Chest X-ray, AP view. Patient: 28 years old, sex M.
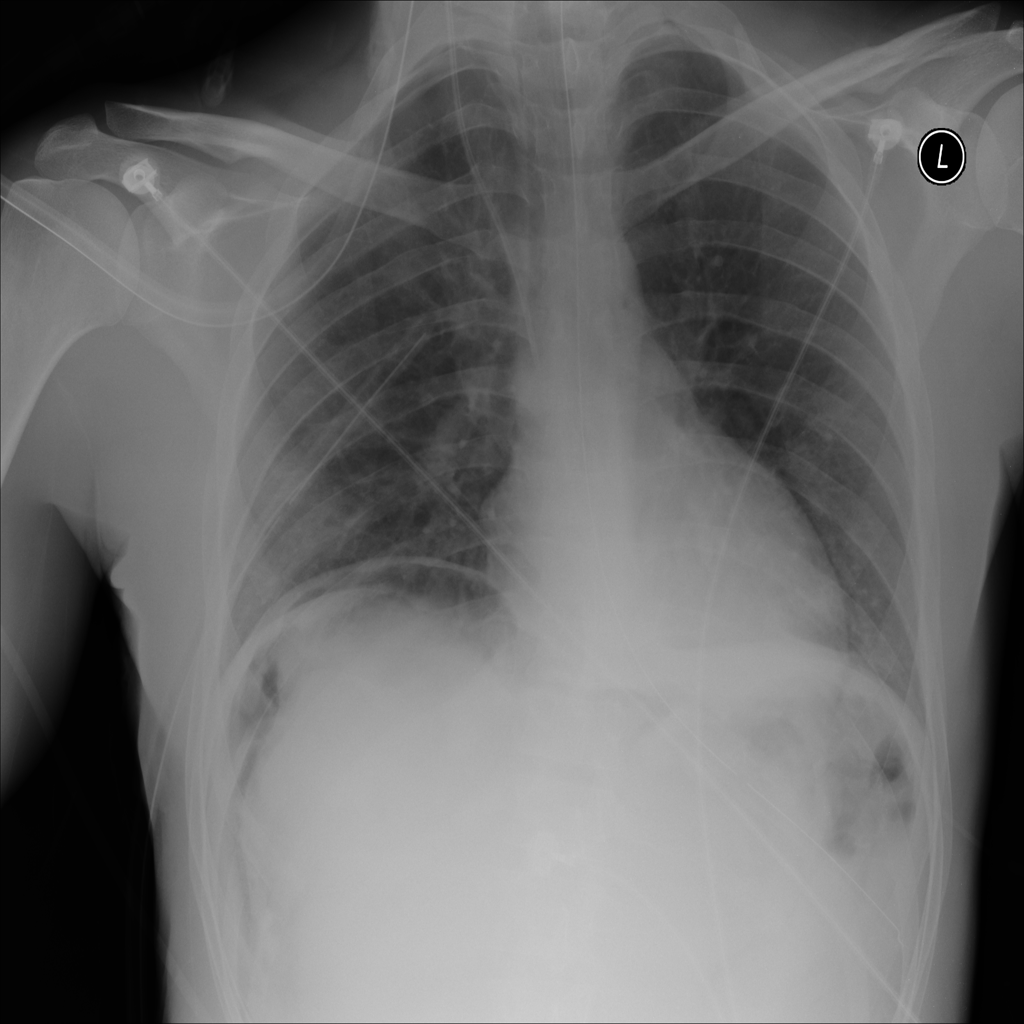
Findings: Atelectasis, Infiltration